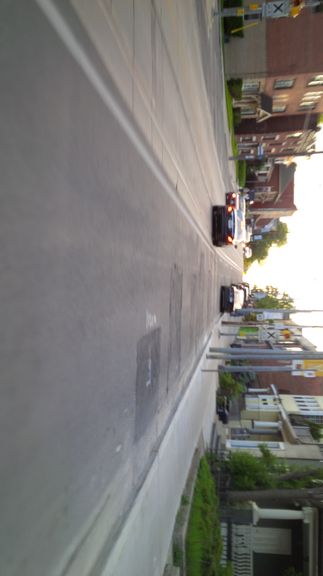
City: toronto